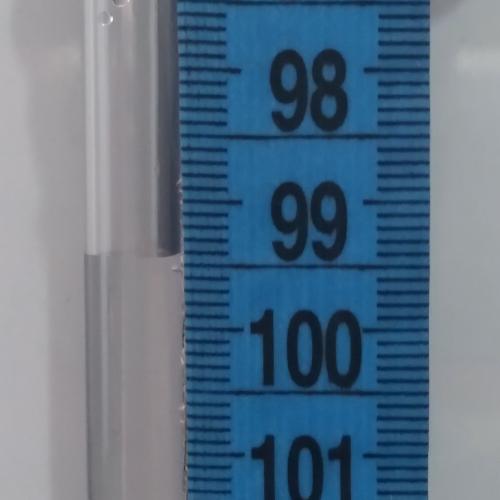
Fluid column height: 99.4 cm